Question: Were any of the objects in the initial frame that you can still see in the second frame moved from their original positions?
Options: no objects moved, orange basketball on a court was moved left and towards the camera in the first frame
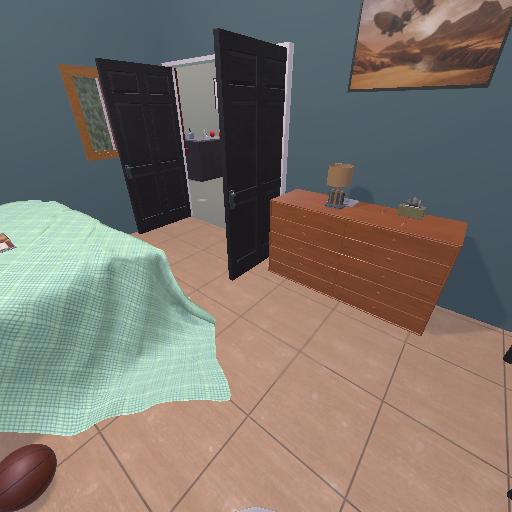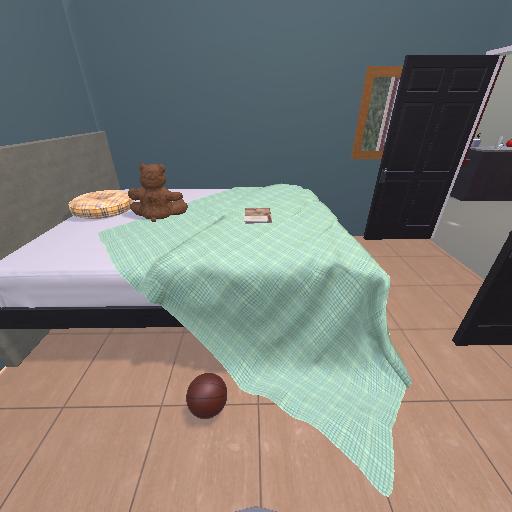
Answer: no objects moved